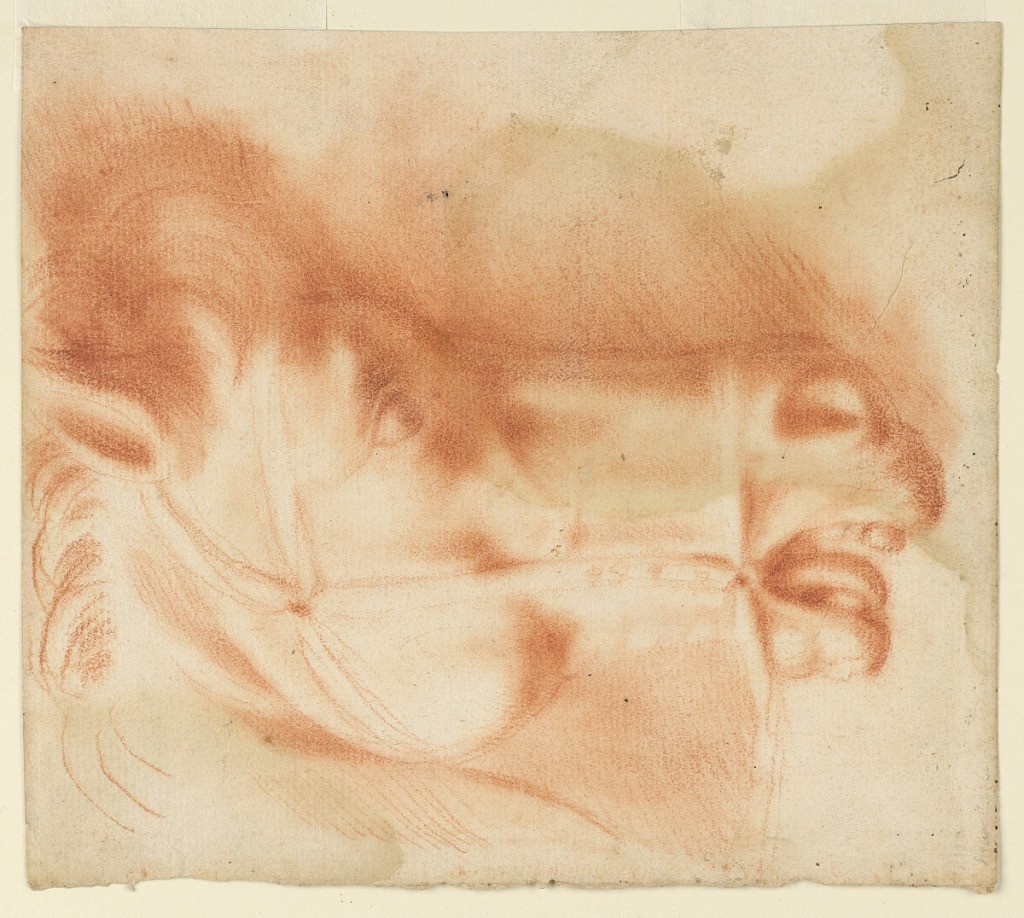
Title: Profile of Horse's Head With Bridle Shown In Profile
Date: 18th century
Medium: Red crayon on paper
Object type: Drawing
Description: Study of a horse's head seen in profile